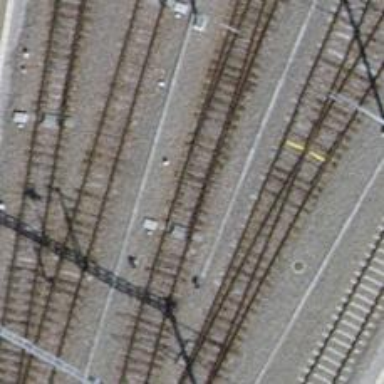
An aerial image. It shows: Railway switch.